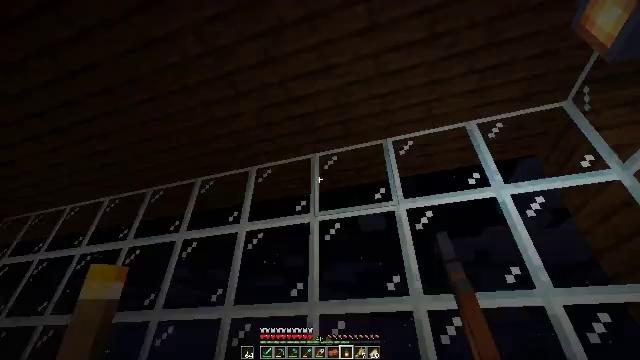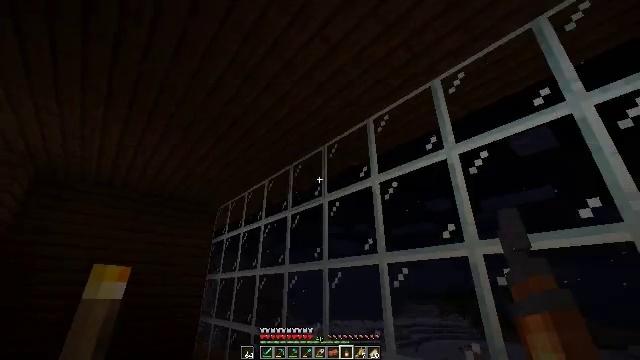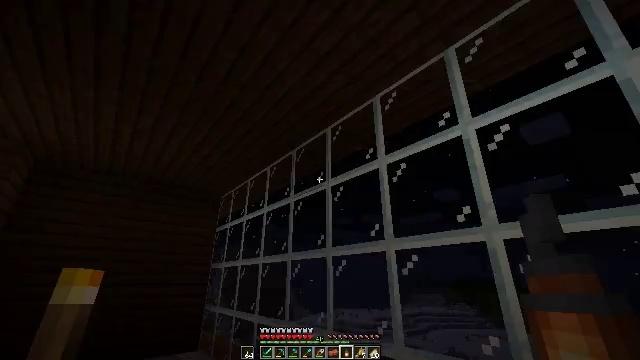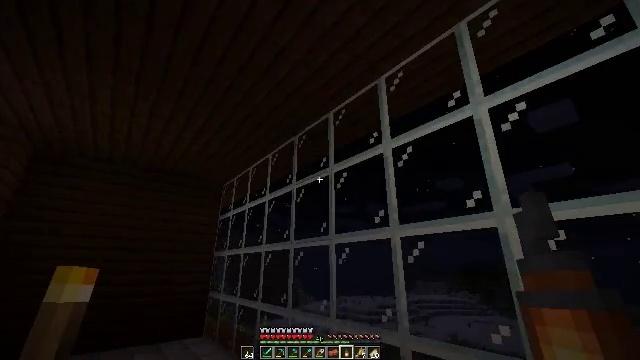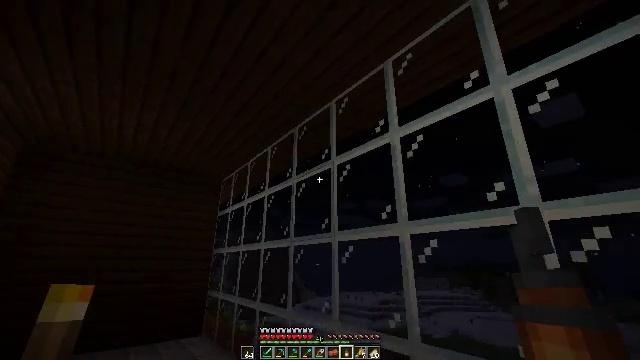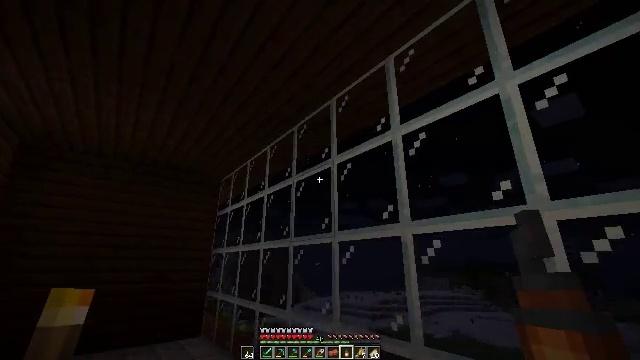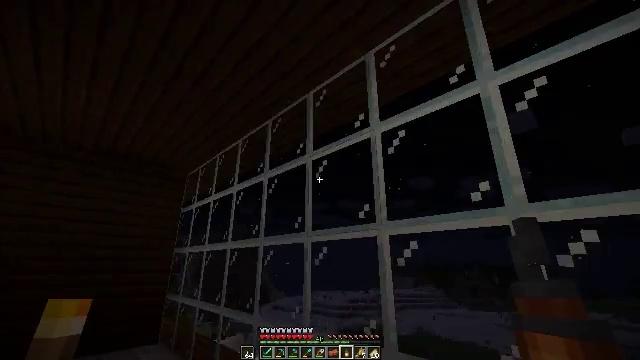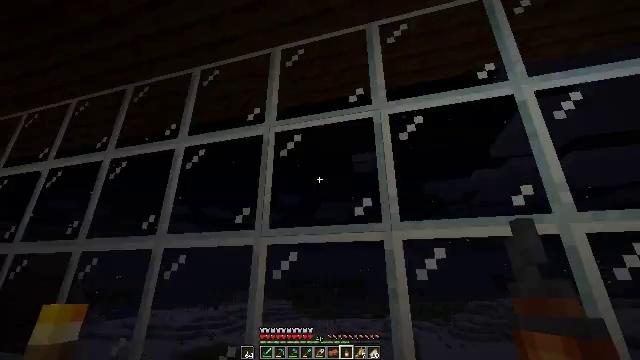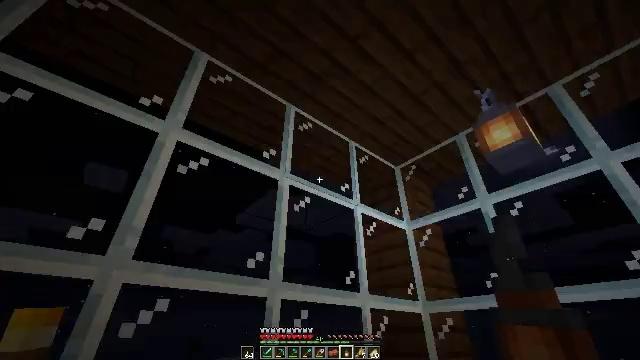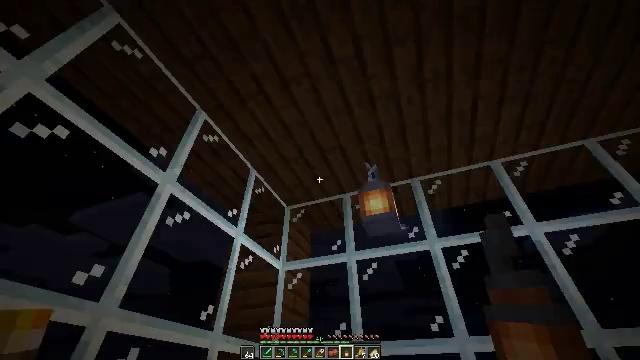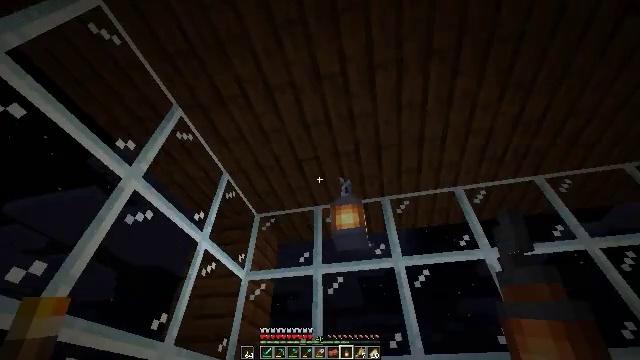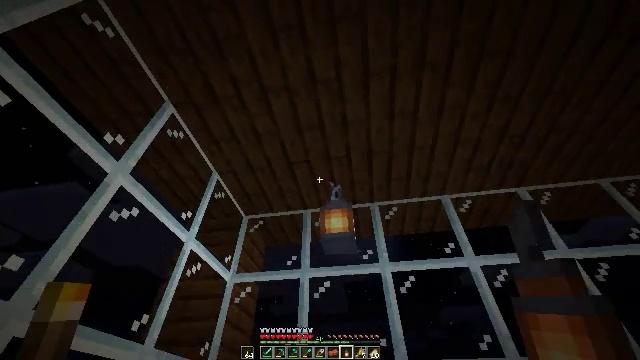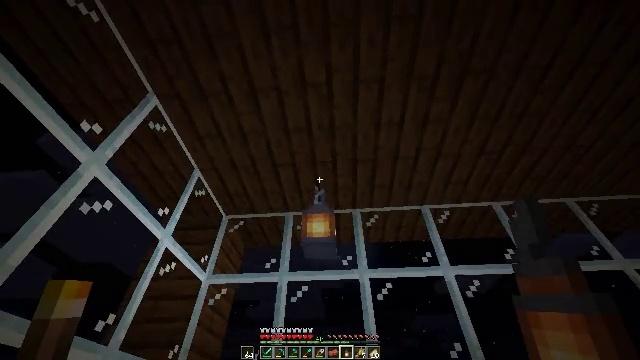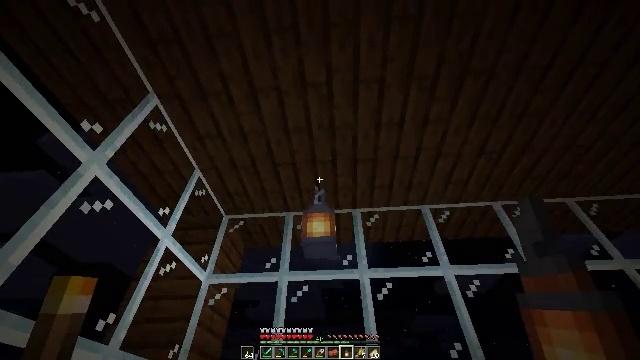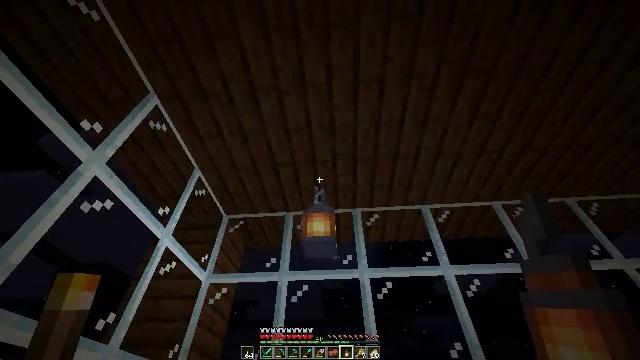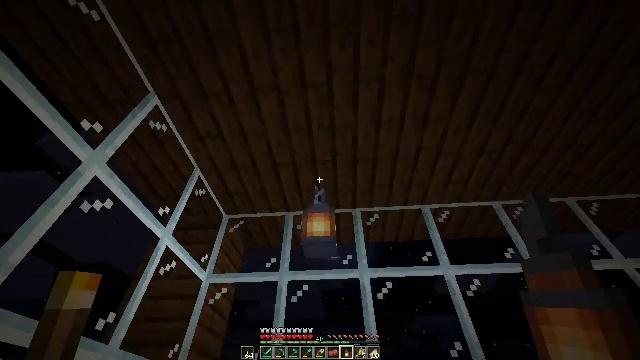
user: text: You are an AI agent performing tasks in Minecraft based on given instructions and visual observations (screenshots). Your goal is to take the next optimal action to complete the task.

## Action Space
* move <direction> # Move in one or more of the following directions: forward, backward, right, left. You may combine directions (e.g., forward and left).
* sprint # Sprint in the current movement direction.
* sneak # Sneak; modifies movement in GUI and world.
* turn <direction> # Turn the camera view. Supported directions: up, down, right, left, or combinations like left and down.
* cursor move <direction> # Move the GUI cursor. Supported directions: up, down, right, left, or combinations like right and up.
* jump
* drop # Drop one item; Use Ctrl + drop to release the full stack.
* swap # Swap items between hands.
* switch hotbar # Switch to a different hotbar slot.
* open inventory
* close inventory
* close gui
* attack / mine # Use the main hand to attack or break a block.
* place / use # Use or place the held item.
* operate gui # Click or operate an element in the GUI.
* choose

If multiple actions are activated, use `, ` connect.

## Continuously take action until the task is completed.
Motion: motion action
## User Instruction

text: Mine the lantern.
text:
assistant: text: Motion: move forward, turn left and down
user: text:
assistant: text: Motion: move forward, turn left and down
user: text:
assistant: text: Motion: move forward, turn down
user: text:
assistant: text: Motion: move forward
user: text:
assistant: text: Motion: move forward
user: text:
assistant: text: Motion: move forward, turn right
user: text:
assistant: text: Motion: turn right and up
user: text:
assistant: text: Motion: turn right and up
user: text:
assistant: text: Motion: turn right and up
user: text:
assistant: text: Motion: turn right and up
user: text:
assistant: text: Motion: turn right
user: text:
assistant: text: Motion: turn right
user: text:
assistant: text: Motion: no_op
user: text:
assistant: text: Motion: no_op
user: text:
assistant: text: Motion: no_op
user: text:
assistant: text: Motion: no_op
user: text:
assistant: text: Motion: no_op
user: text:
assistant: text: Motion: turn left and down
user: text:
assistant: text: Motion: turn left and down
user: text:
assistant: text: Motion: turn left and down, switch to hotbar 3
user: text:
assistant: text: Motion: switch to hotbar 3
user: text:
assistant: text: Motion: turn right and down, switch to hotbar 3
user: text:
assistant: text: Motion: turn right, switch to hotbar 3
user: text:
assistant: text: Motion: no_op
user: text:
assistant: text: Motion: no_op
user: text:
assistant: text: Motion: no_op
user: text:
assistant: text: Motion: no_op
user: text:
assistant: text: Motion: no_op
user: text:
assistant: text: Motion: no_op
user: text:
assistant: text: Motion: no_op